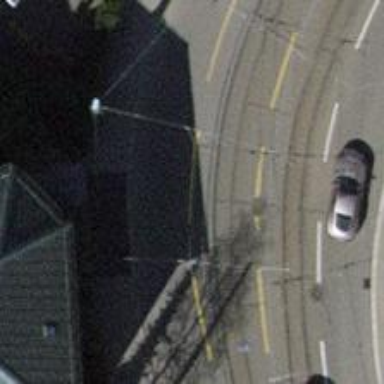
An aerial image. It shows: Tertiary road with asphalt surface. There are separate sidewalks on both sides. The road has embedded tram rails and forward trolley wires.